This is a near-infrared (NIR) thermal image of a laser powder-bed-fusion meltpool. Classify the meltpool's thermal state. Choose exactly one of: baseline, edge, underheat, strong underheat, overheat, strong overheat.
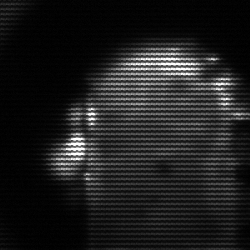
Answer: baseline